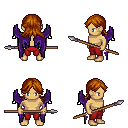
a pixel art fantasy rpg character, male body template, human, tanned skin, purple wings, red pants, brunette loose hair, spear, four views (front, back, left, right), 2x2 character sprite sheet, small pixel art, hard edges, no anti-aliasing